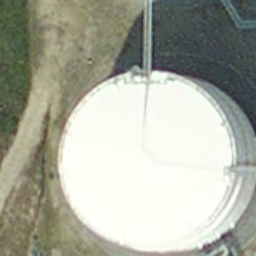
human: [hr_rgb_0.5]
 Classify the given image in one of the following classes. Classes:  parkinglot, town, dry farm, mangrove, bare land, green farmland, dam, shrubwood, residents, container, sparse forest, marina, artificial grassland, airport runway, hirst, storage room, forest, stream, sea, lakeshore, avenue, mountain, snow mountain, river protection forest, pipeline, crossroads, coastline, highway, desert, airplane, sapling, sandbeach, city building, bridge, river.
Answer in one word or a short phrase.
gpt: storage room